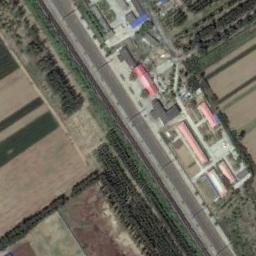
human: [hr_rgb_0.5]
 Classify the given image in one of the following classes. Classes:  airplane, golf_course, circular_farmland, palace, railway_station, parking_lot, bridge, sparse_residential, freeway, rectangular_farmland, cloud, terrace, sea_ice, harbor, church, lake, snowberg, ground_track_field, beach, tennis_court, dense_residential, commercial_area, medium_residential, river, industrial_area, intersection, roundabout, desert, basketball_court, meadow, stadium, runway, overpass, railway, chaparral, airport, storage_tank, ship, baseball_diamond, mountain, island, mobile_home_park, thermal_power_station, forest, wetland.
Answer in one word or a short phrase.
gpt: railway